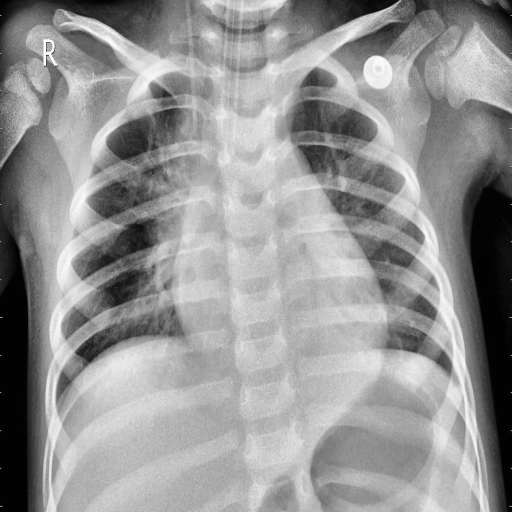
Finding: PNEUMONIA